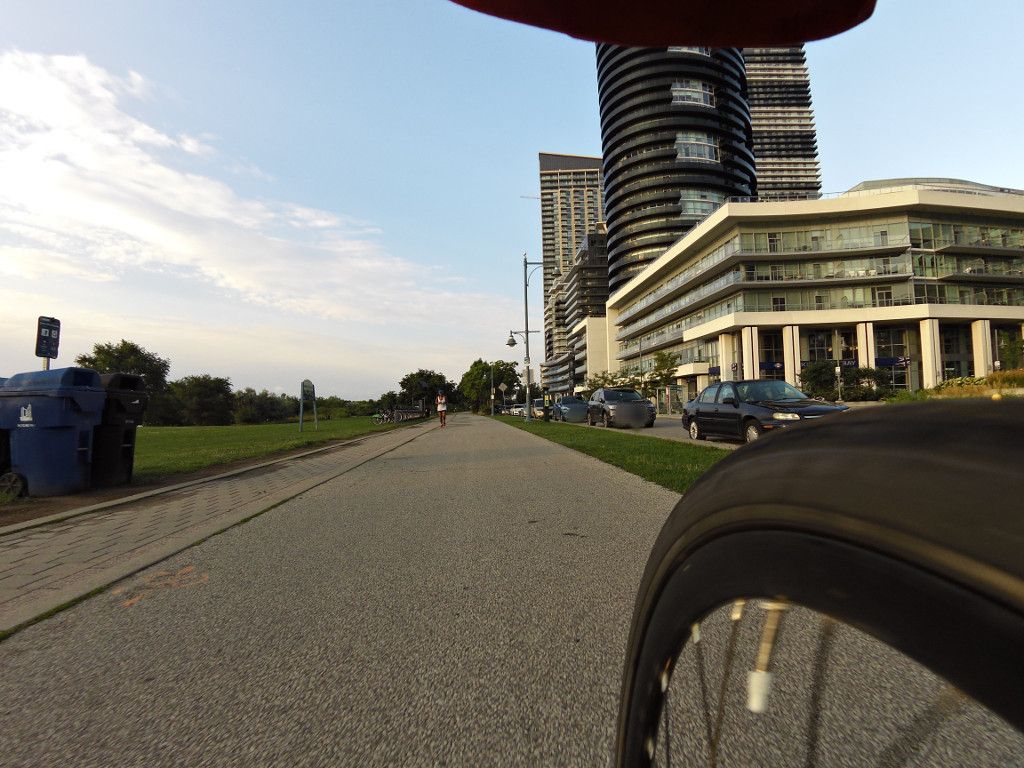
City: toronto